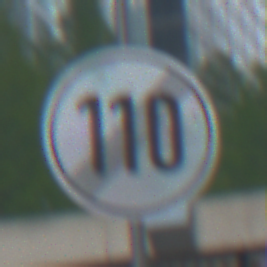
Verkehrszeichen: EndeGeschwindigkeit110
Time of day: MorningAfternoon
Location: Outdoor (Urban)
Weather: PartlyCloudy
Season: NotSpecified
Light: Natural